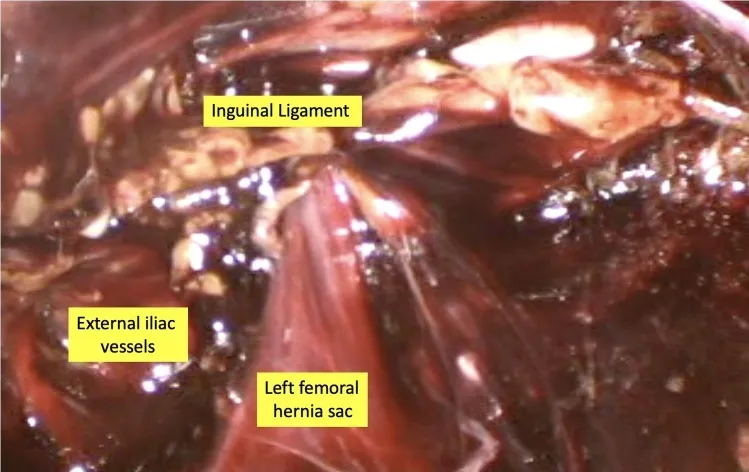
Sac seen herniating through femoral ring below the inguinal ligament.
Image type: medical_photograph (other_medical_photograph)